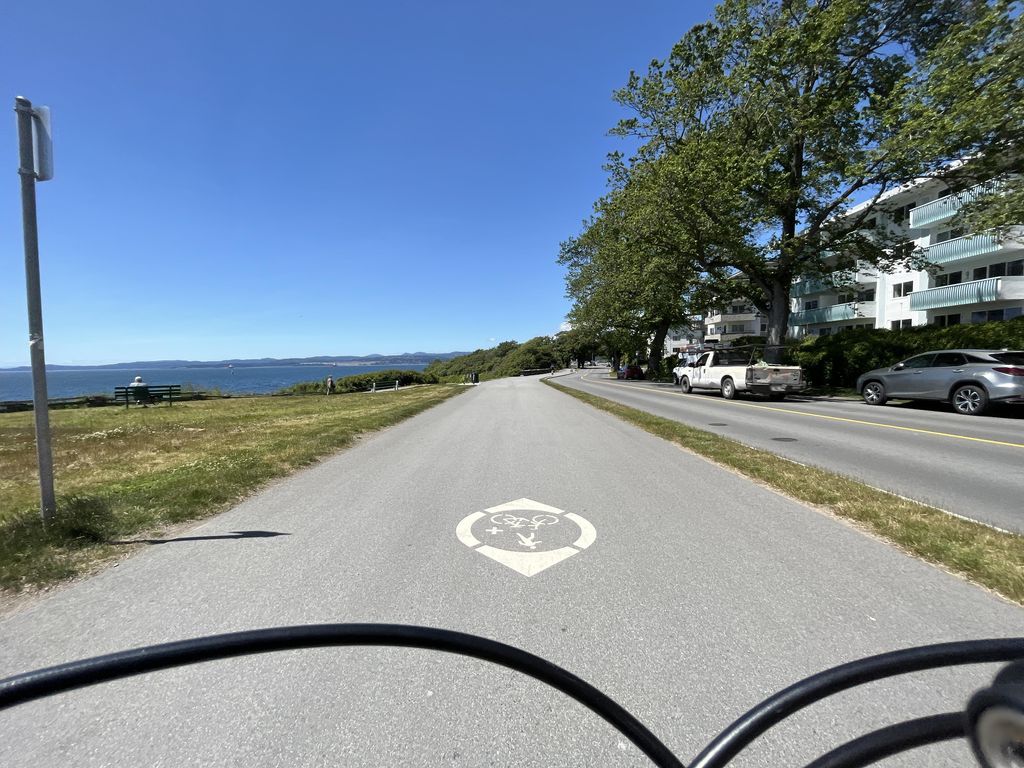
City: victoria